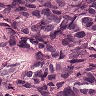
Metastatic tissue present: yes